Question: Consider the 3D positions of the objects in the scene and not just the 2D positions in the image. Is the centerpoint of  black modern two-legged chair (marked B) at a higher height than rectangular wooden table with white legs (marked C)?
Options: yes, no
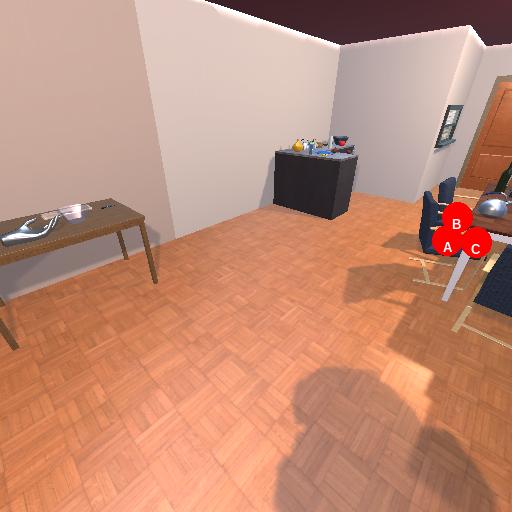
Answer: yes